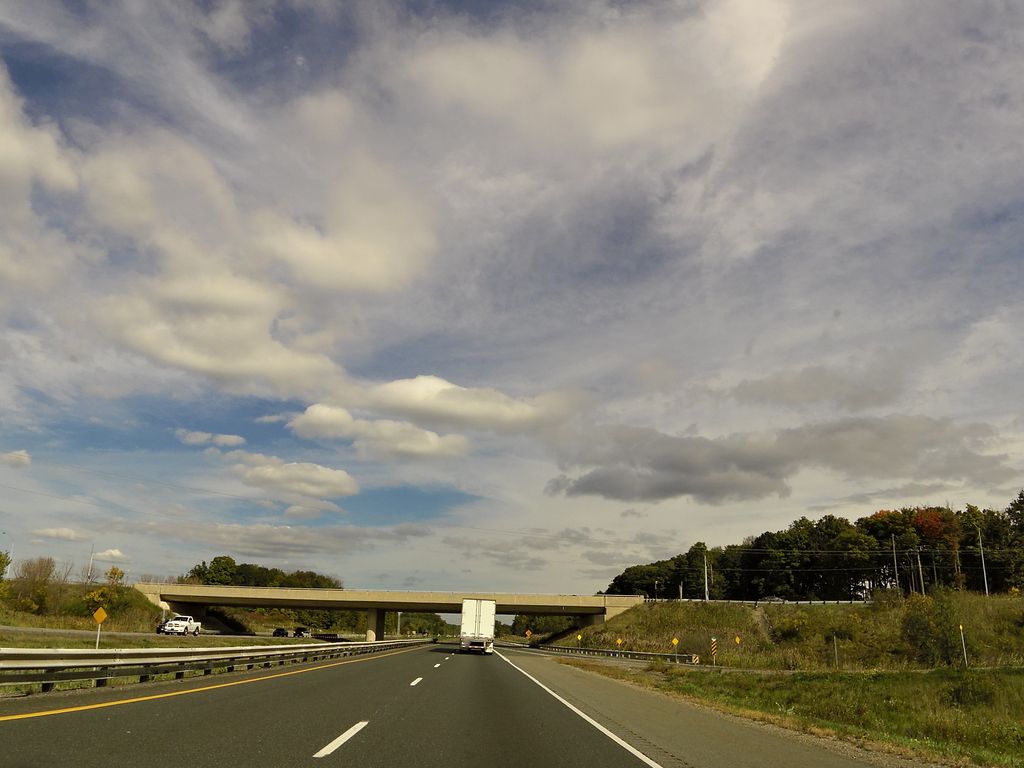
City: hamilton